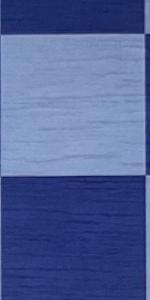
Label: Empty